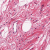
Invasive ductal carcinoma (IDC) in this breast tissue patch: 0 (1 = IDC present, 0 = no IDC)